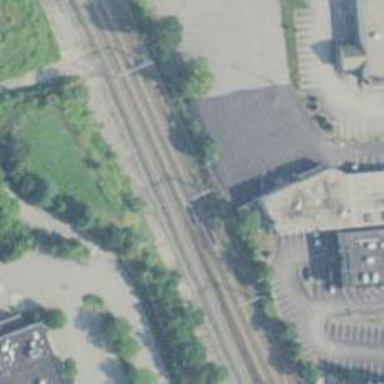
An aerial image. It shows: Railway track with contact lines for electrification.